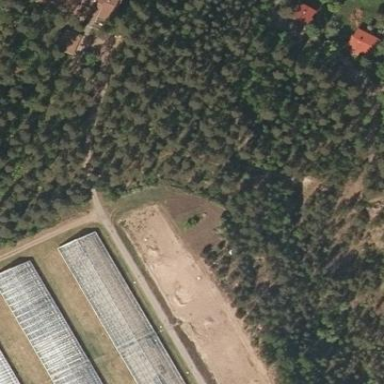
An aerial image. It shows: Greenhouse.